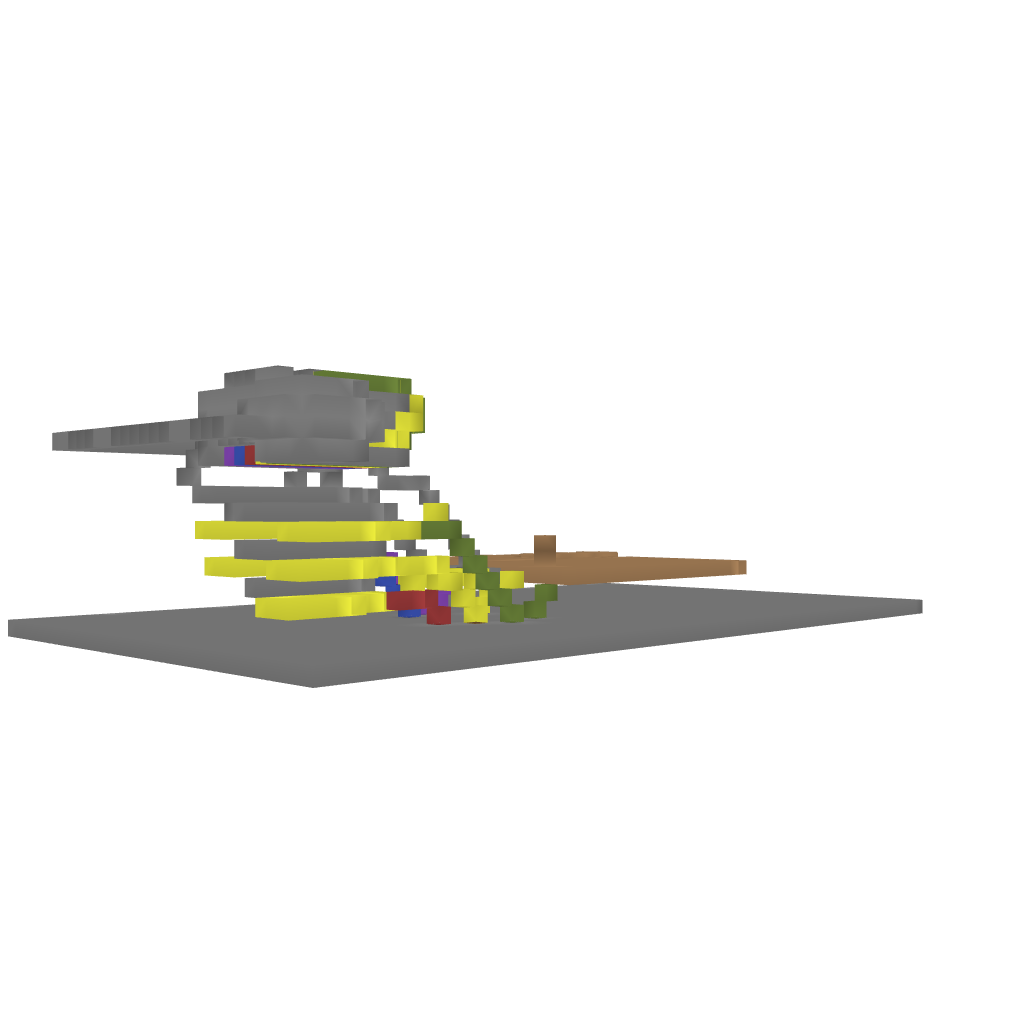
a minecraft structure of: RainbowRun-Longjacob1 bad low quality